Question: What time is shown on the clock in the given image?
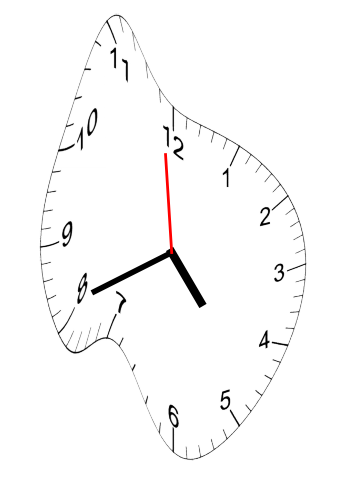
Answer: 04:40:59